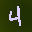
Label: 4